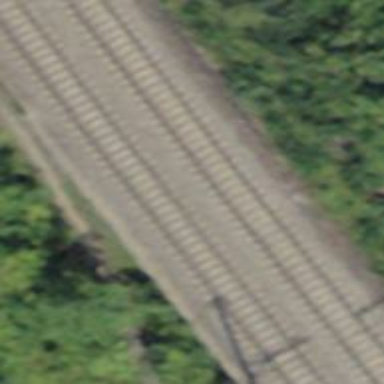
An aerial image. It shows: Railway track with contact lines for electrification.